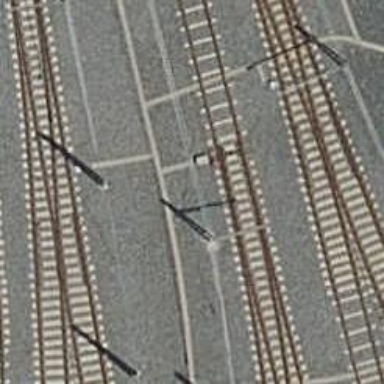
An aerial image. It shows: Railway switch.